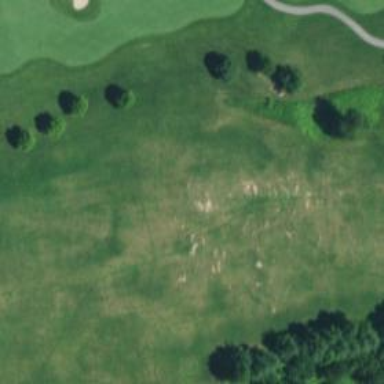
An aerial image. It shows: Grassy area used as driving range for golf.